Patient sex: M
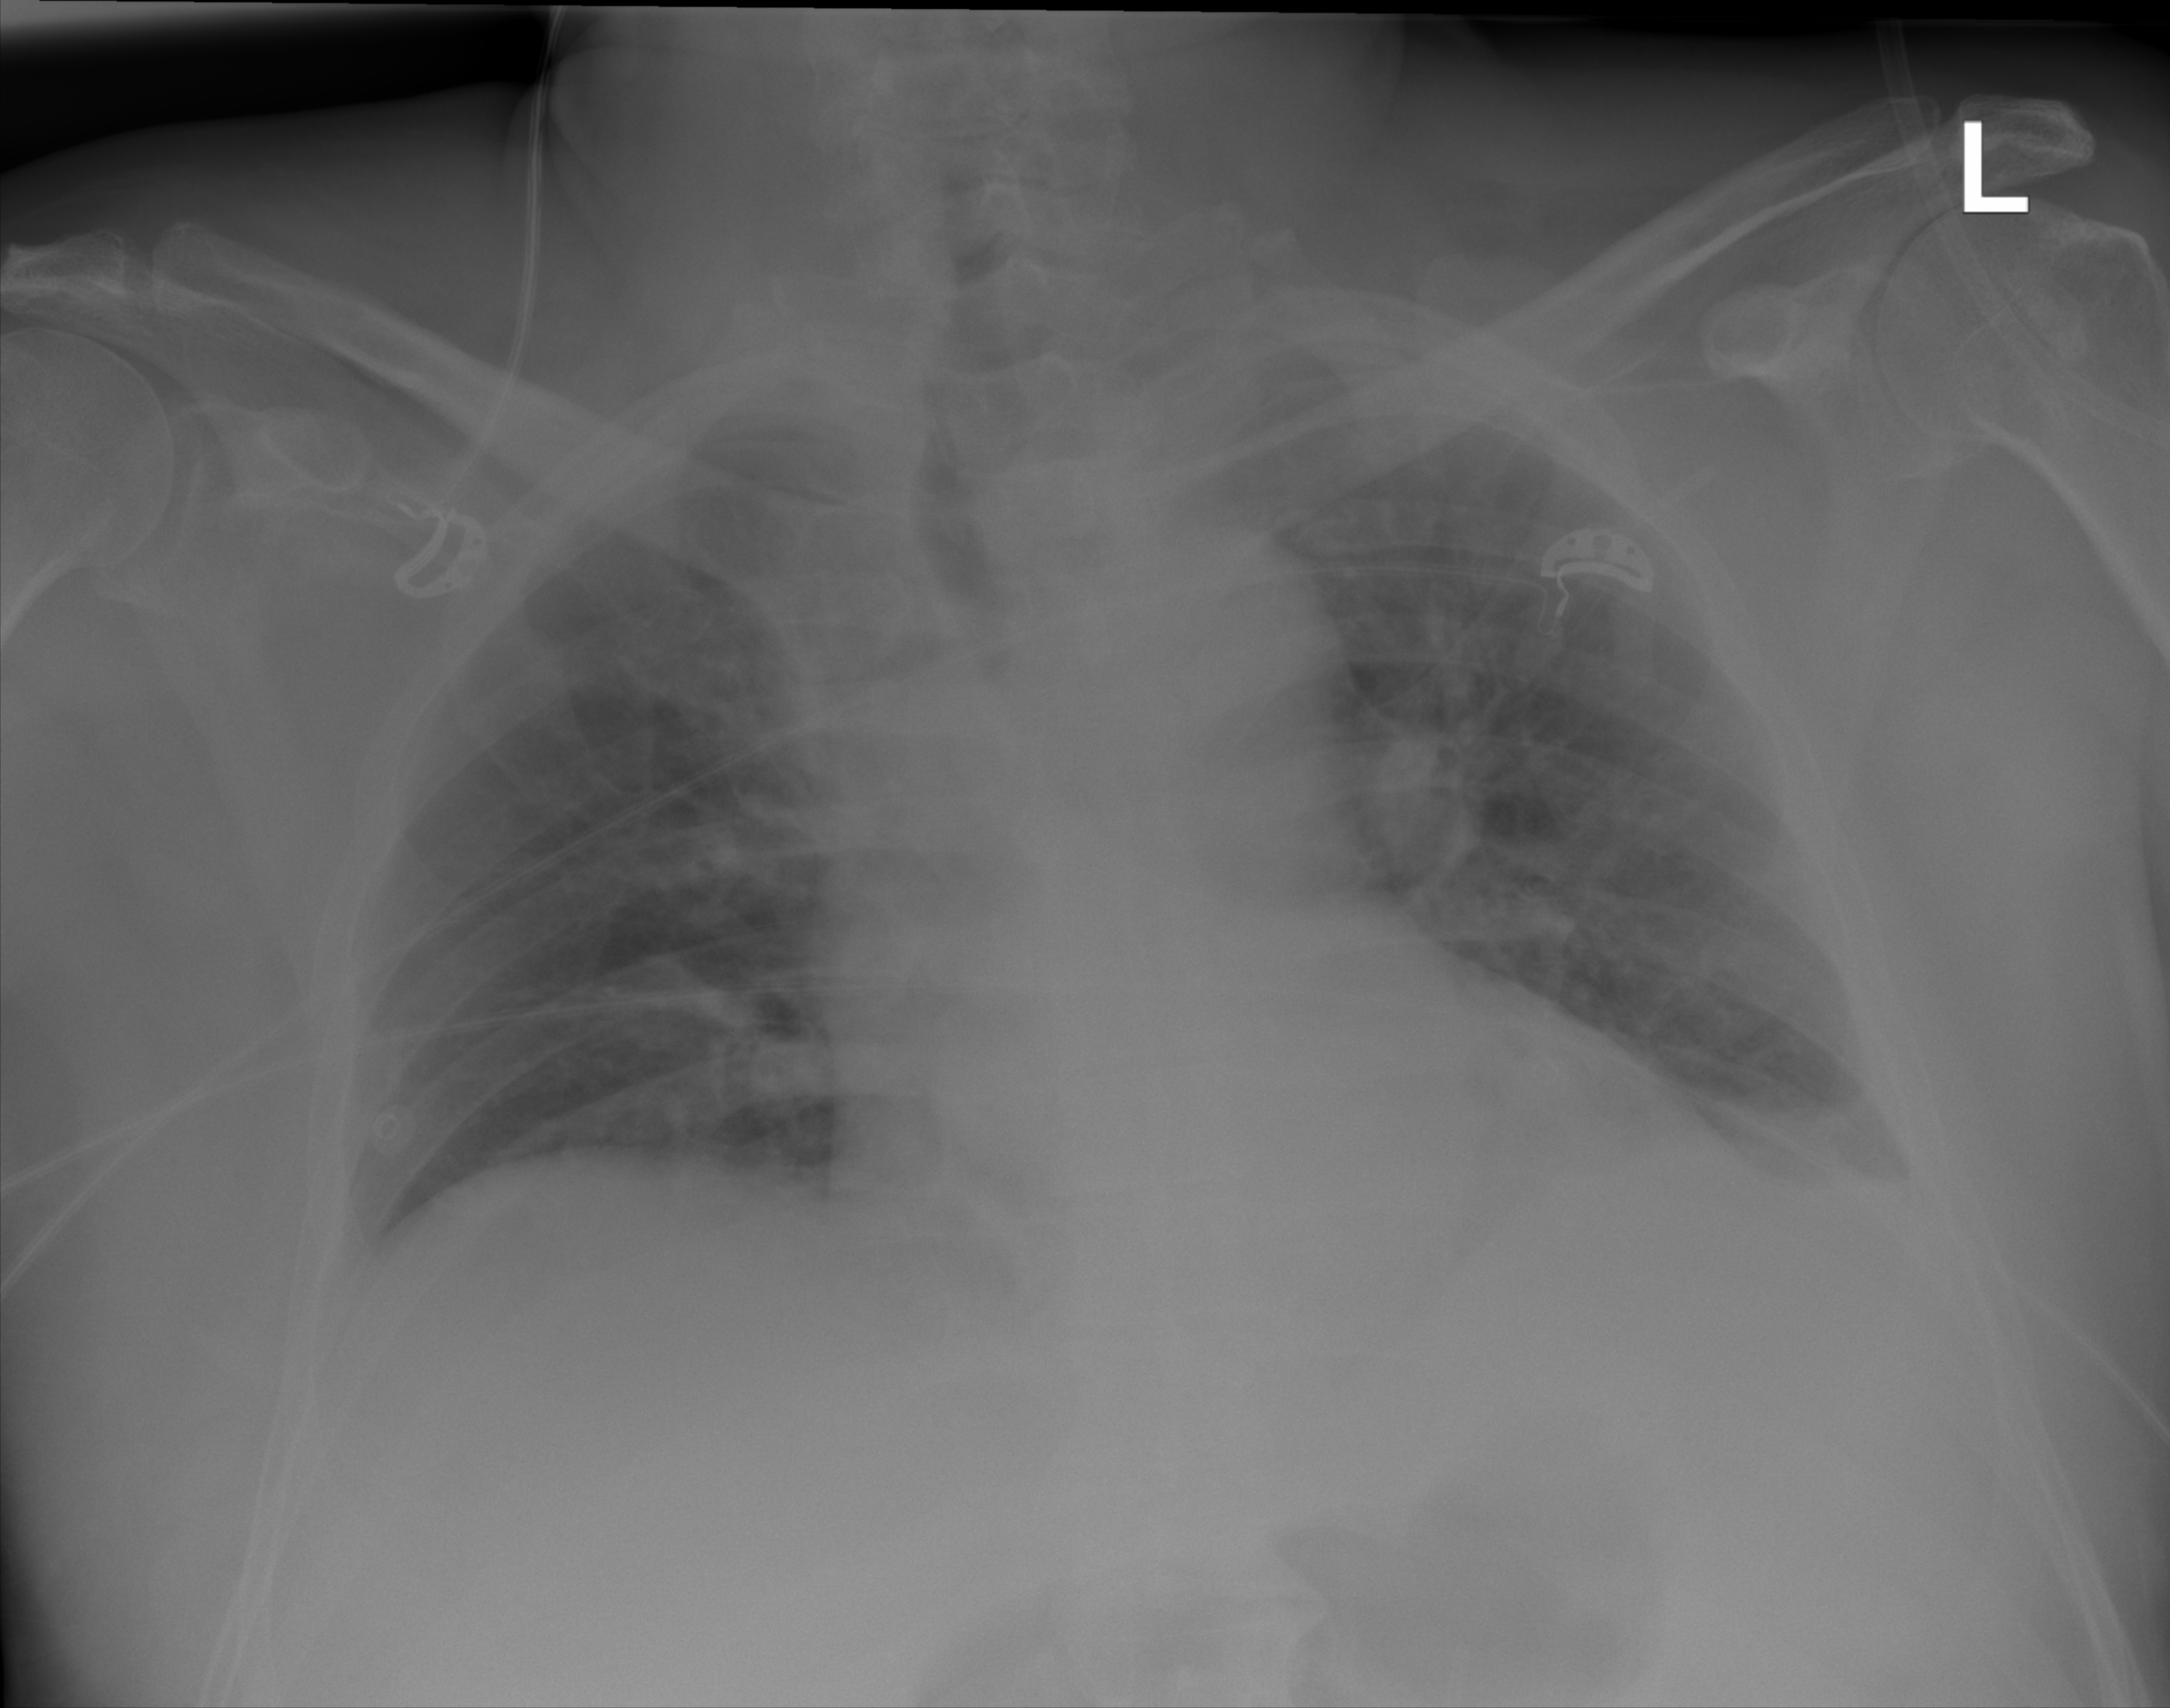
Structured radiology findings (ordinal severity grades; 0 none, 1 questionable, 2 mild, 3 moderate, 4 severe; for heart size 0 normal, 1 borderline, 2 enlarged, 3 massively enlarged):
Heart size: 2
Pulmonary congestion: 0
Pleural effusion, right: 0
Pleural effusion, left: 2
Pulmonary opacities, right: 0
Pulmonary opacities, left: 0
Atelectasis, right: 2
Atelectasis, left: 2